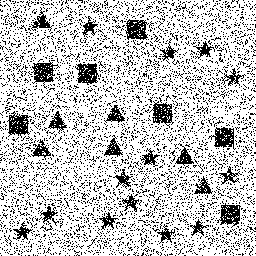
Squares: 7
Triangles: 7
Stars: 13
Total shapes: 27